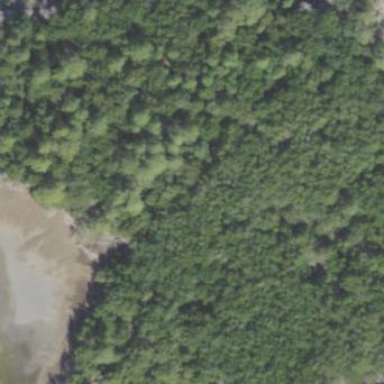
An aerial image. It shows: Beautiful woodland area.